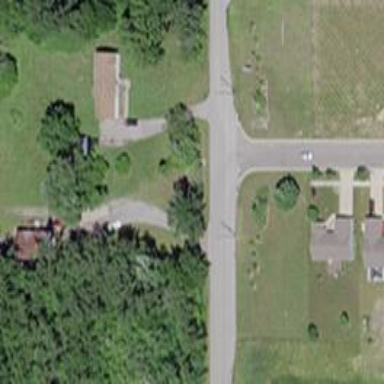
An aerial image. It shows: Driveway leading to service road.